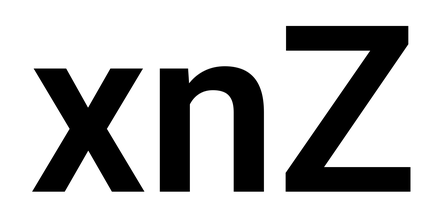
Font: Roboto_SemiBold